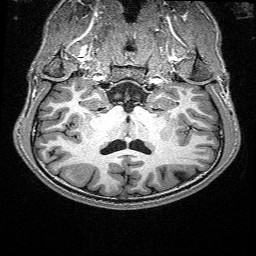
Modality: T1w
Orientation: sagittal
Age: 22
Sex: male
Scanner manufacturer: siemens
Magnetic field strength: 3 T
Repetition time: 2.4 s
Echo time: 0.03 s